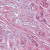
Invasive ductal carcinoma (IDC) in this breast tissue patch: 1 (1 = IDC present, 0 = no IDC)